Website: walmart
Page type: account-selection
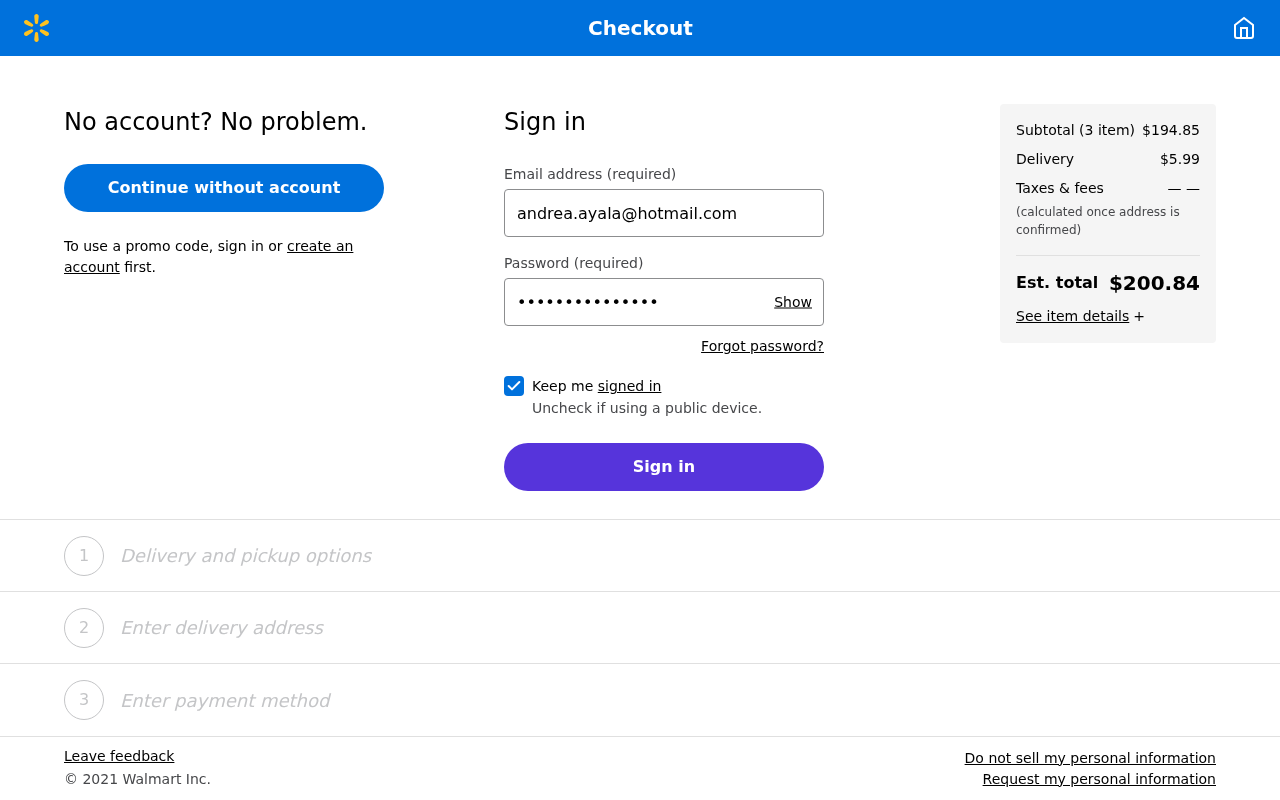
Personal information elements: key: PII_EMAIL
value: andrea.ayala@hotmail.com
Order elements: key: ORDER_NUM_ITEMS
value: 3
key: ORDER_SUBTOTAL
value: $194.85
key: ORDER_SHIPPING_COST
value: $5.99
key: ORDER_TOTAL
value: $200.84